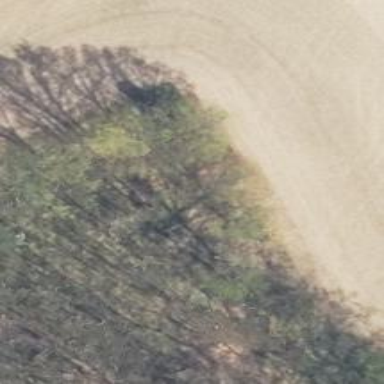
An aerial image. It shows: Hunting stand.